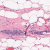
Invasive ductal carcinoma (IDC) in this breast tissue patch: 0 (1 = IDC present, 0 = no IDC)